Question: I can't get my Swift Vapor project to compile (which was running fine before), because produces strange errors all of a sudden:

Also, 'swift package update' produces this:
'''
.build/checkouts/swift-nio: error: Couldn't check out revision '546610d52b19be3e19935e0880bb06b9c03f5cef'
'''
I already cleaned, deleted derived data and rebuilt....any ideas?
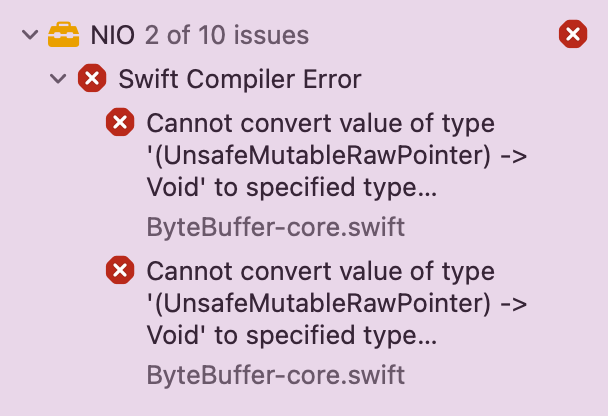
Answer: Besides cleaning & re-building the project, you can try deleting the following files / directories:
- '/.build'- '/.swiftpm'- '/Package.resolved'
Then, run 'swift package update' and try to build the project again.